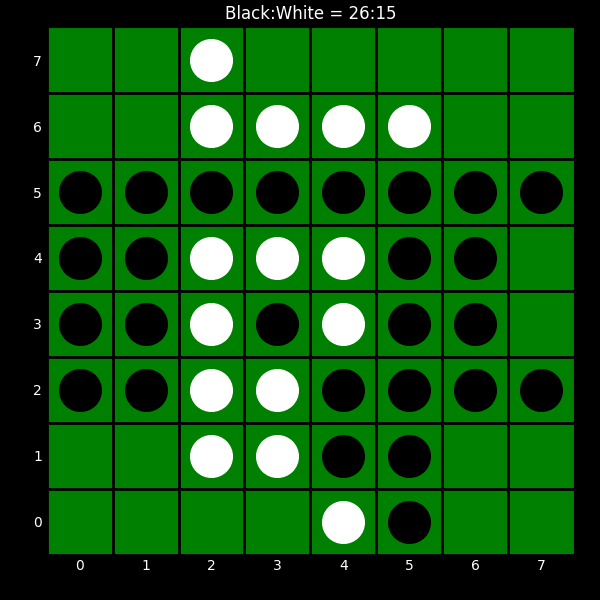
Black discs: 26
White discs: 15